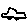
Label: car